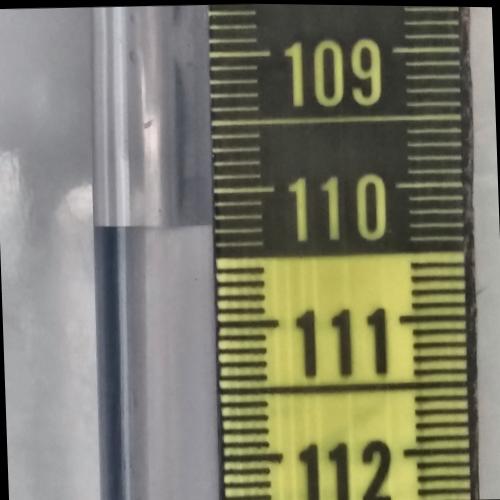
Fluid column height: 110.3 cm